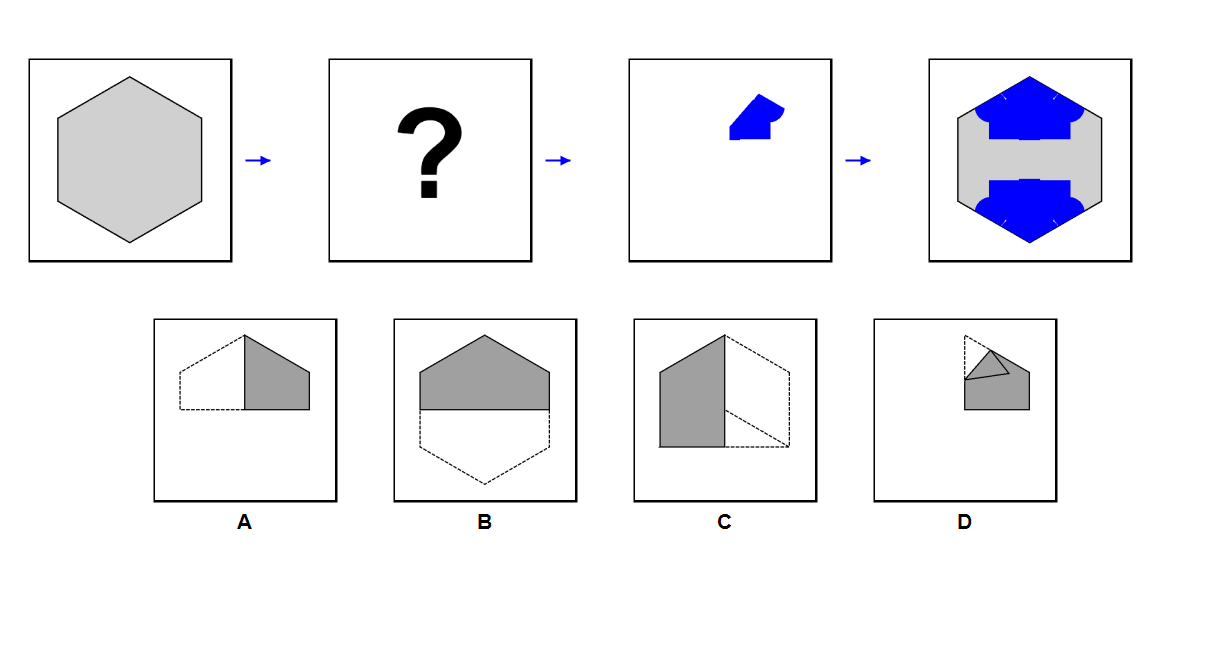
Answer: C